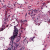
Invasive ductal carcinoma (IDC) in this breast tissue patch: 0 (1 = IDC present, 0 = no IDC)